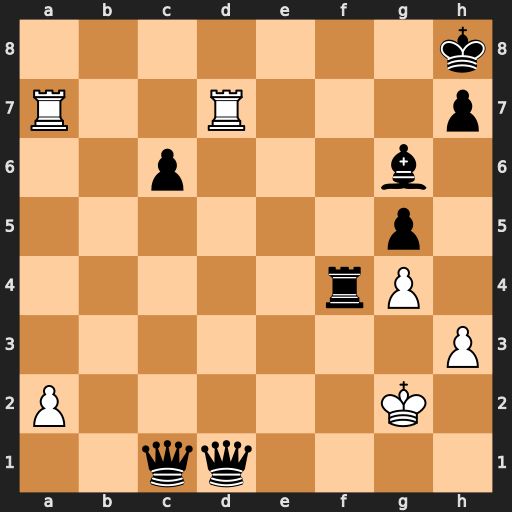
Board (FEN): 7k/R2R3p/2p3b1/6p1/5rP1/7P/P5K1/2qq4
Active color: w
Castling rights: -
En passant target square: -
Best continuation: Ra8+ Be8 Rxe8+ Rf8 Rxf8#